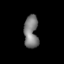
Tissue: lung
Cell type: Epithelial cells
Senescence score: 0.5658
Nuclear area (px): 455
Mean DAPI intensity: 123.446